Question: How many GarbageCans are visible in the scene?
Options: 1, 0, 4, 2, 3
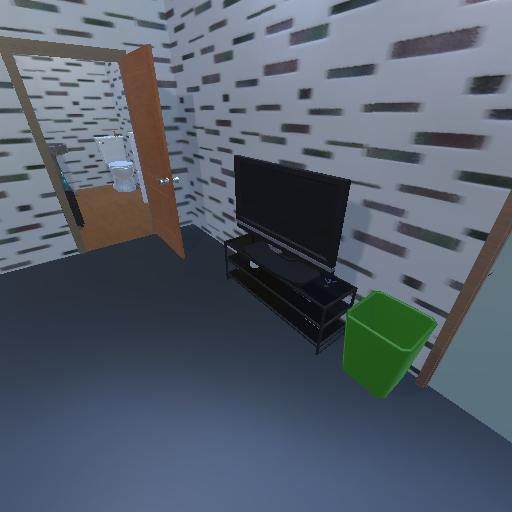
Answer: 1